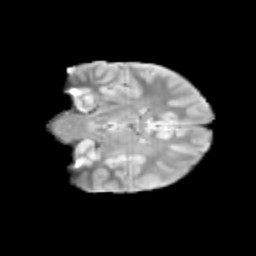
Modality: T2w
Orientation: coronal
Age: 12
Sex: male
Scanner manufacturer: siemens
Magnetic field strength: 3 T
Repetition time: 3.8 s
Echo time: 0.07 s